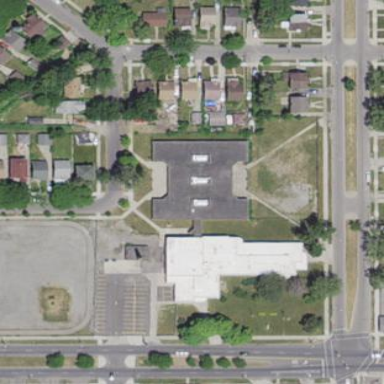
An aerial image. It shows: School building.